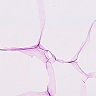
Metastatic tissue present: no